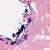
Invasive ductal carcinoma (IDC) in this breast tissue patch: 0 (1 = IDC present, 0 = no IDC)